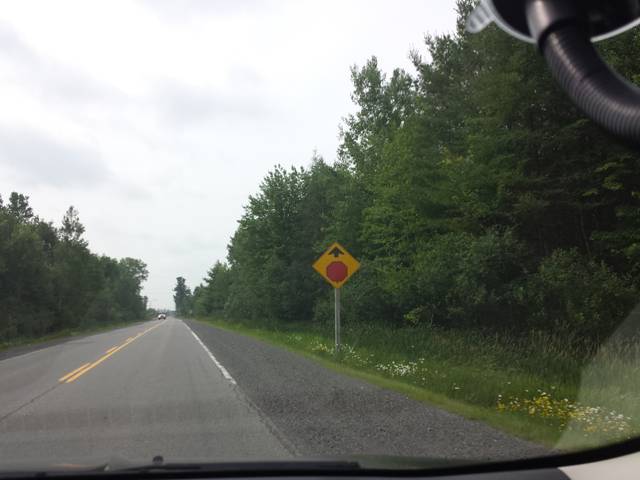
Region: Canada
Coordinates: 45.363, -75.536